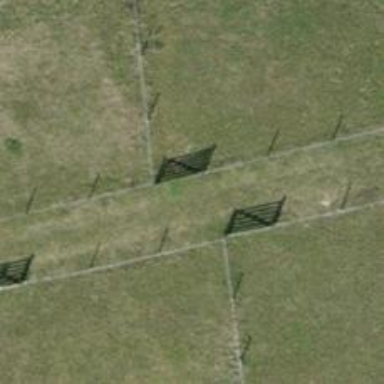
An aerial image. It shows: Gate.